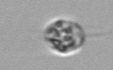
Label: Amoeba